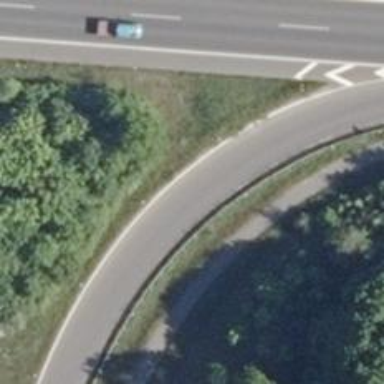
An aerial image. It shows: Trunk link highway.